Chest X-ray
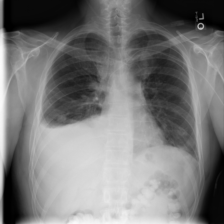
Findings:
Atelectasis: negative
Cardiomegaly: negative
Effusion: positive
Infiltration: negative
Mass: negative
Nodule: negative
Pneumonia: negative
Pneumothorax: negative
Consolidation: negative
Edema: negative
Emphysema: negative
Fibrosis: negative
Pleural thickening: negative
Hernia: negative